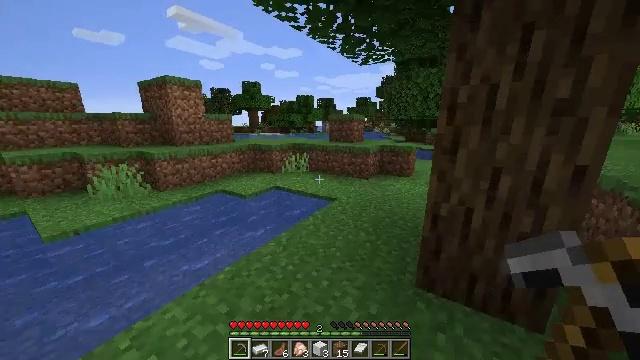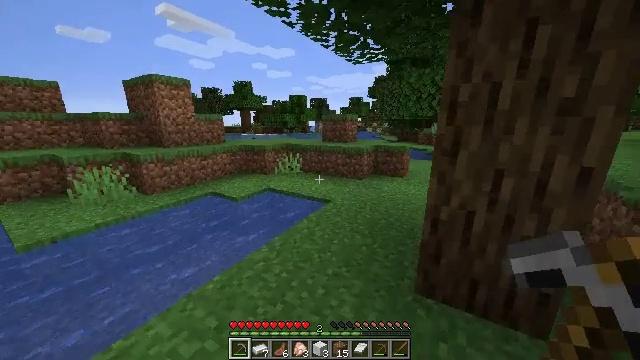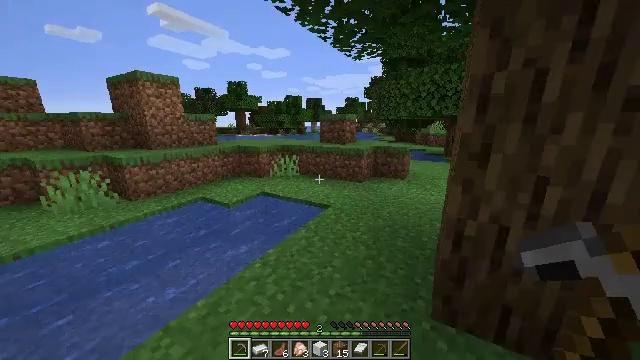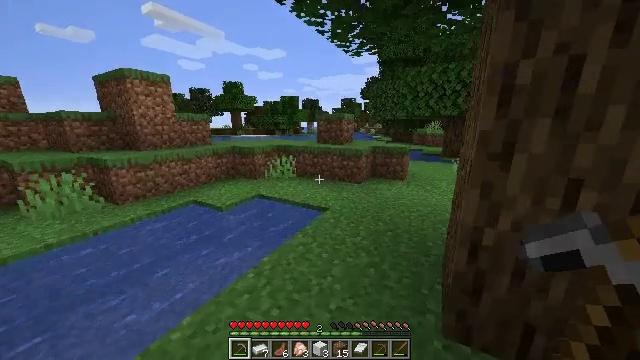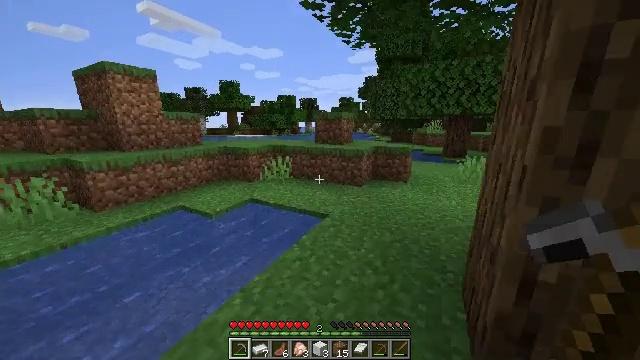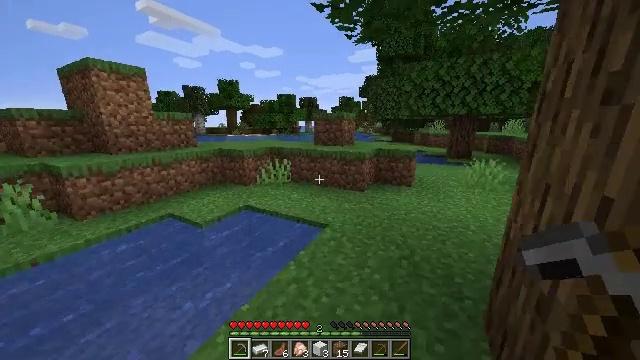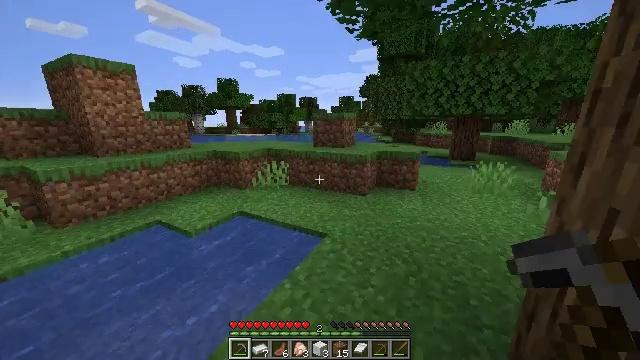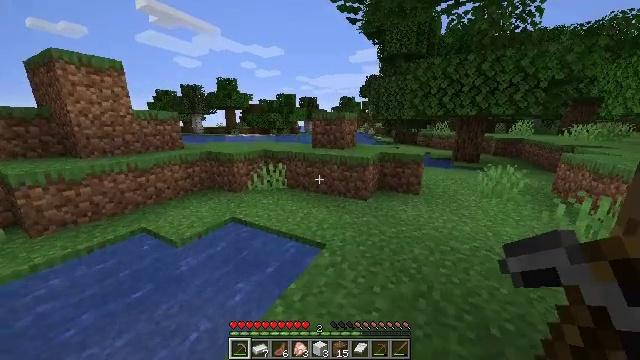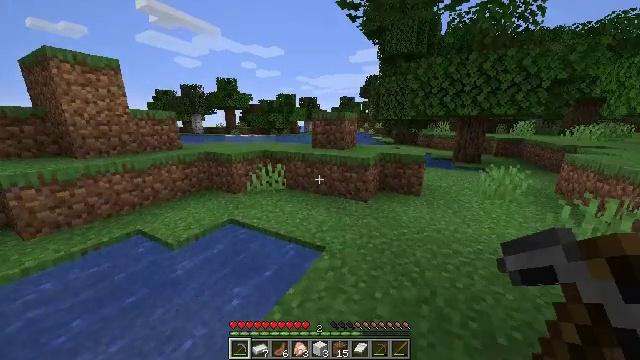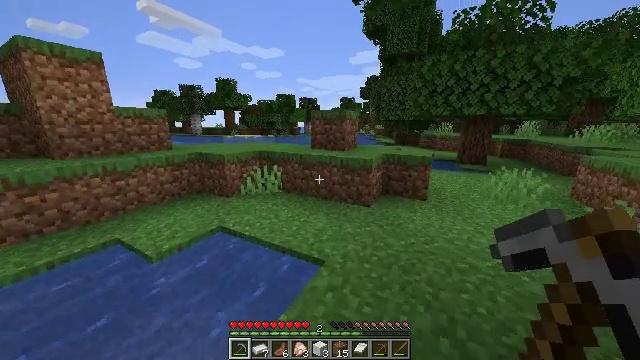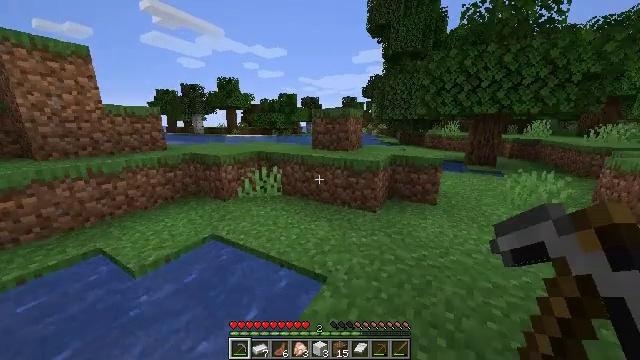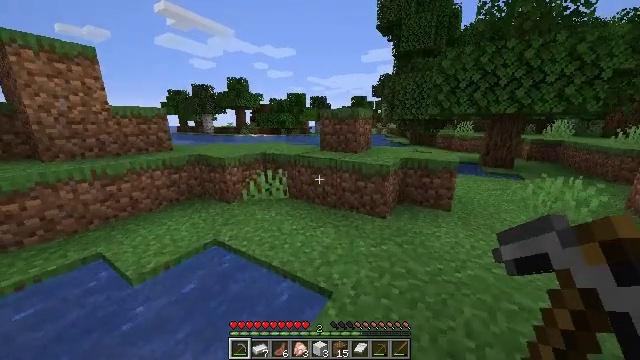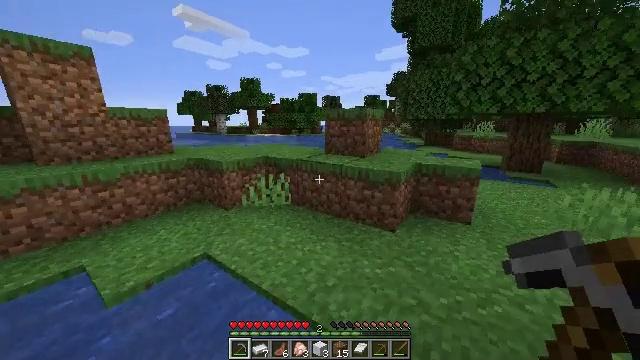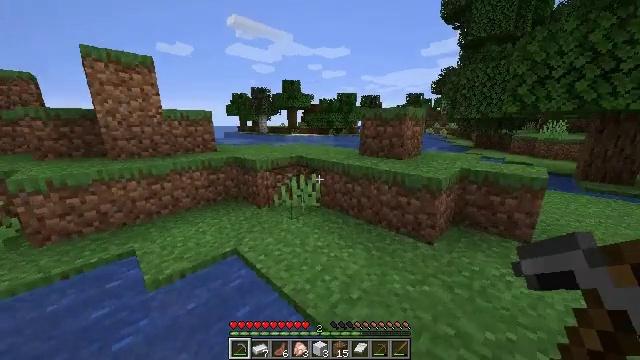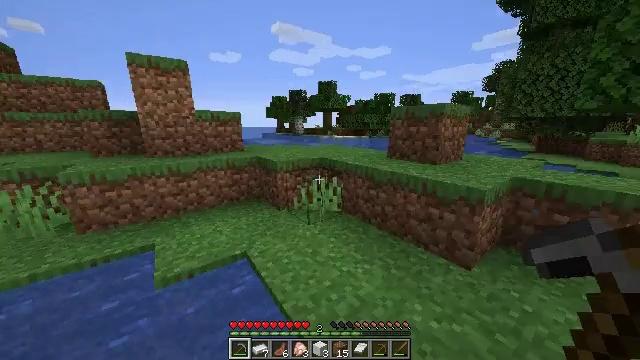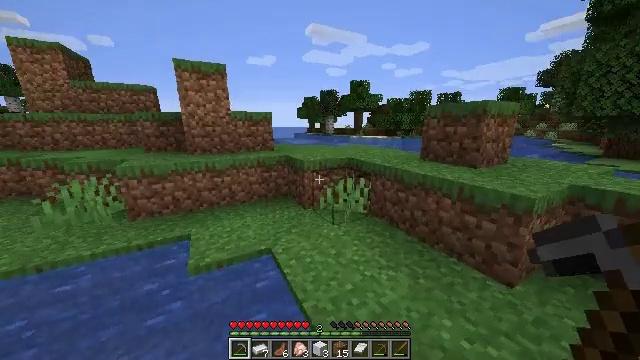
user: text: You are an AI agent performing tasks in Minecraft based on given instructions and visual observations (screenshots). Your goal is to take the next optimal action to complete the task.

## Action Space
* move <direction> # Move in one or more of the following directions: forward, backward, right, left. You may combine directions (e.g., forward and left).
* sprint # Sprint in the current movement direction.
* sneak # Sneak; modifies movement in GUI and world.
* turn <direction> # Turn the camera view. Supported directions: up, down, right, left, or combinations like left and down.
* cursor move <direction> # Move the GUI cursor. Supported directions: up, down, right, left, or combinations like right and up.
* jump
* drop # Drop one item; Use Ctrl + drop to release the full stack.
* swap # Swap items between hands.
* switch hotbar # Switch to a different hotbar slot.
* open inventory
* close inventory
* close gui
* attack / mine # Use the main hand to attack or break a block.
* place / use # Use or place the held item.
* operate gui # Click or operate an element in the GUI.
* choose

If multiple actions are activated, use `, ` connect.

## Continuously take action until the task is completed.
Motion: motion action
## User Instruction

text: Mine a chest to move it.
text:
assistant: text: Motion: move forward, turn right
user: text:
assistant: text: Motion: move forward, turn right
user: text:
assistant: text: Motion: move forward
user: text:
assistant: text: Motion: move forward
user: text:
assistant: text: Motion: move forward
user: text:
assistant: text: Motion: move forward
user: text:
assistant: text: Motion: move forward
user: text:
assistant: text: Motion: move forward
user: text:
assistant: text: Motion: move forward
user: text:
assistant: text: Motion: move forward
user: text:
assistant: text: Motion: move forward and move right, turn left
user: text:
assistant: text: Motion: move forward and move right, turn left
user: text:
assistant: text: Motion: move forward and move right, turn left
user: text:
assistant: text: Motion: move forward and move right, turn left
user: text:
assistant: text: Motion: move forward and move right, turn left
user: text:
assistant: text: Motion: move forward and move right, turn left
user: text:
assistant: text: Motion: move forward and move right, turn left
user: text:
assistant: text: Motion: move forward and move right, turn left
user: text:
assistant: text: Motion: move forward and move right, turn left
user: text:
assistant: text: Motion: move forward and move right, turn left
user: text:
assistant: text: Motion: move forward and move right, turn left
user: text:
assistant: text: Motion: move forward, turn left
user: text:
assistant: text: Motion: move forward, turn left
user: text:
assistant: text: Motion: move forward, turn left
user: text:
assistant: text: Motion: move forward, turn left
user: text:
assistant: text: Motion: move forward
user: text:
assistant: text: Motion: move forward, turn left
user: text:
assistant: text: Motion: move forward, turn left
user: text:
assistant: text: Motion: move forward
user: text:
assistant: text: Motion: move forward, jump